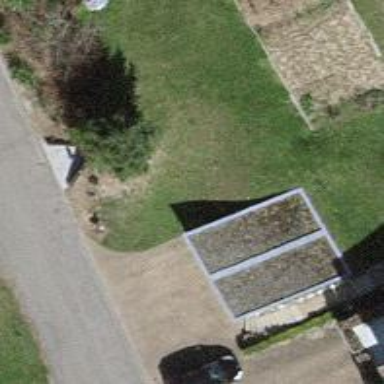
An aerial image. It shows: Garage.